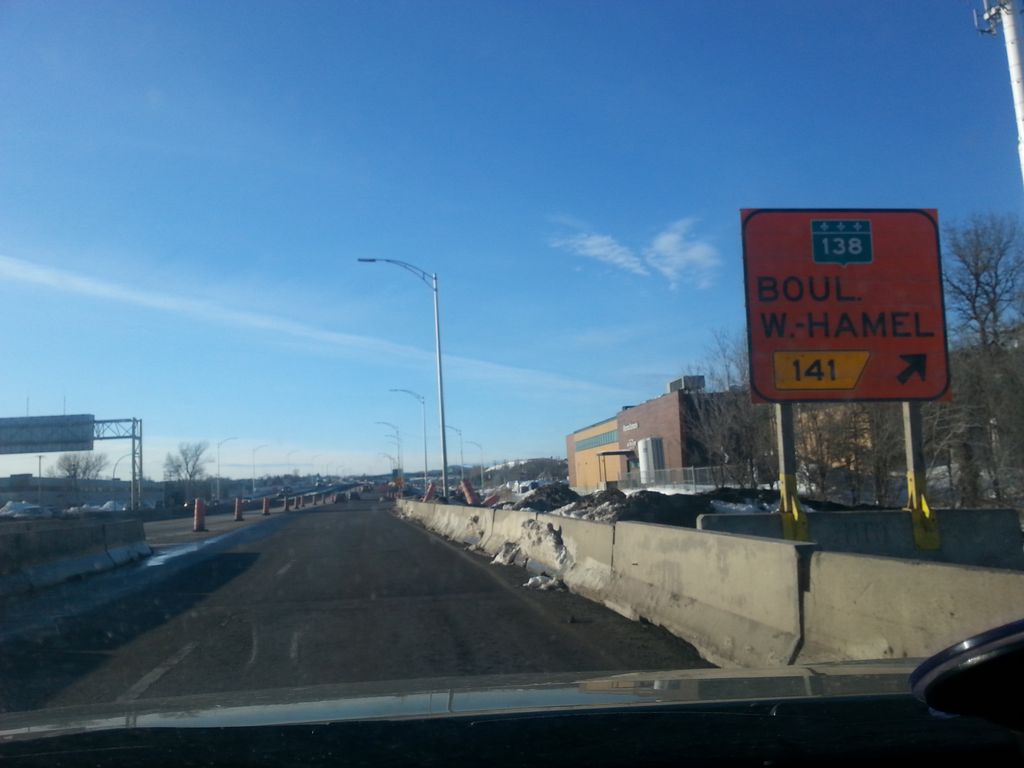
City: quebec_city